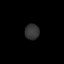
Tissue: skin
Cell type: Epithelial cells
Senescence score: 0.2789
Nuclear area (px): 219
Mean DAPI intensity: 52.954